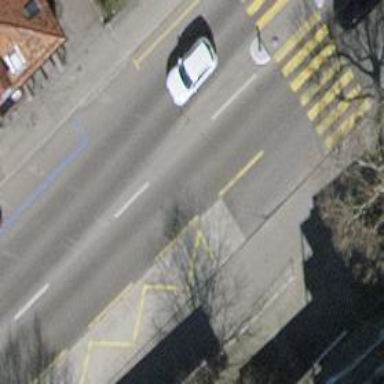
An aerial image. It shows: Trolleybus stop position for public transport.